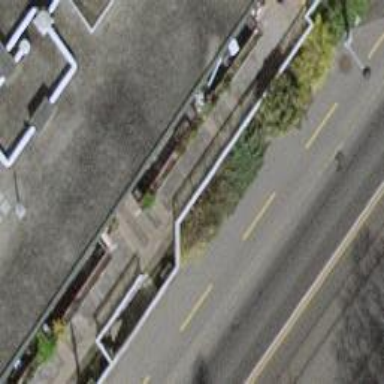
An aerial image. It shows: Retaining wall.